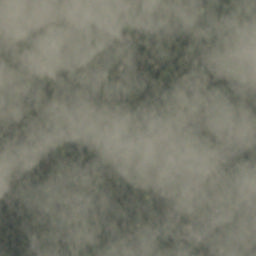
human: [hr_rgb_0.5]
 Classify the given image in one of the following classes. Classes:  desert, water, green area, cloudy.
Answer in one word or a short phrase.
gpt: cloudy